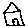
Label: house